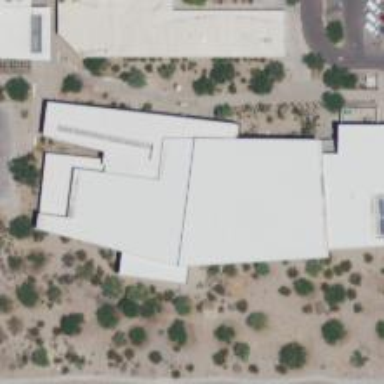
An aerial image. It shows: Fitness center building.